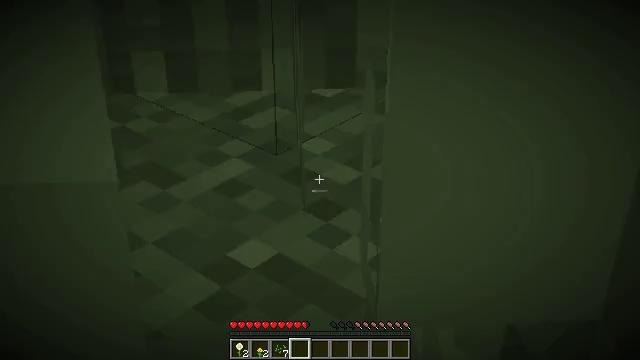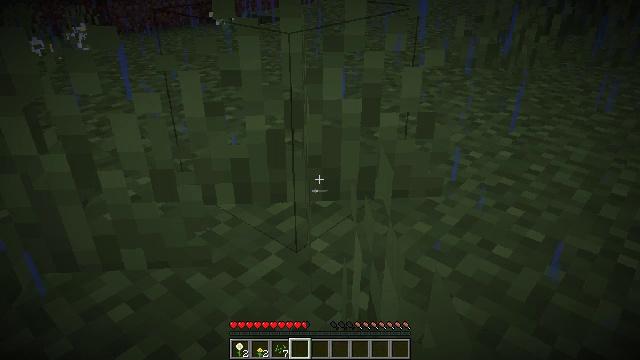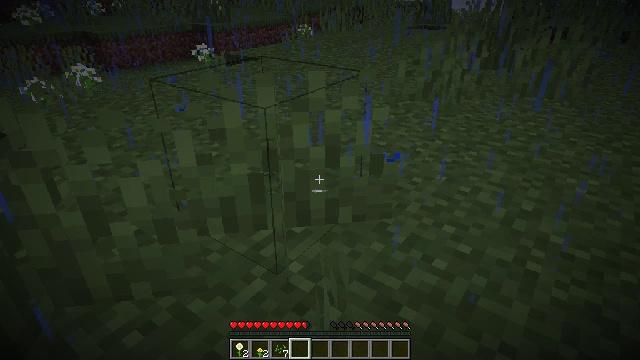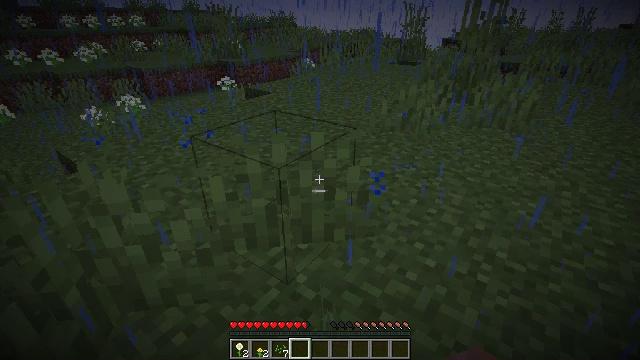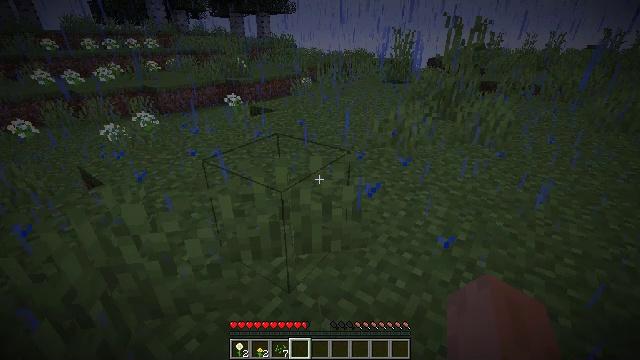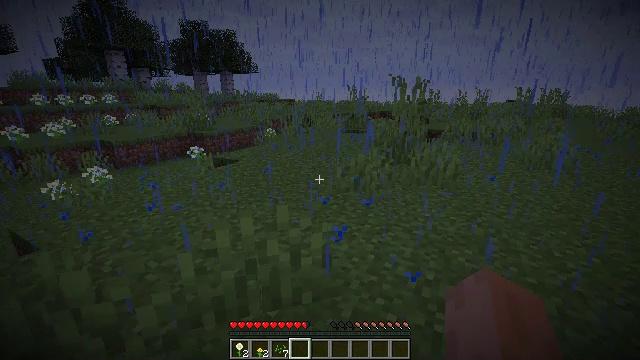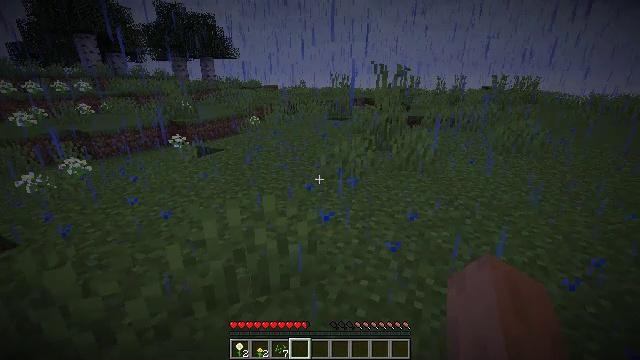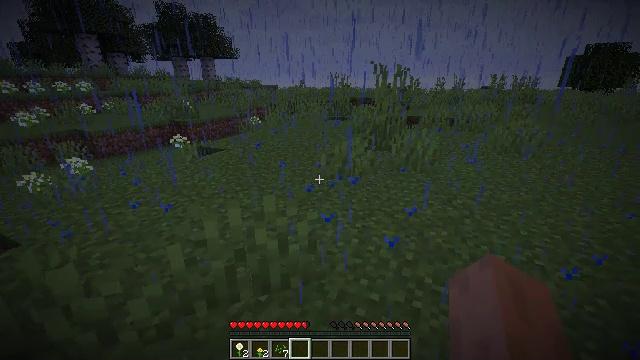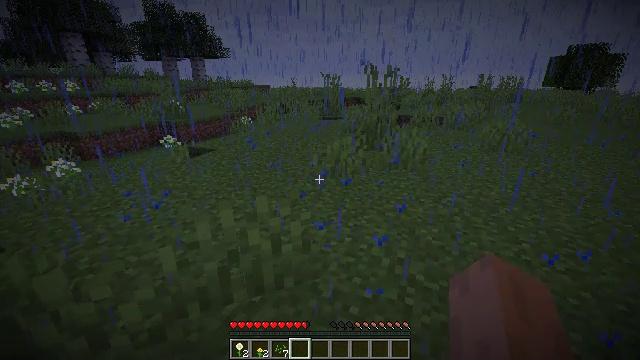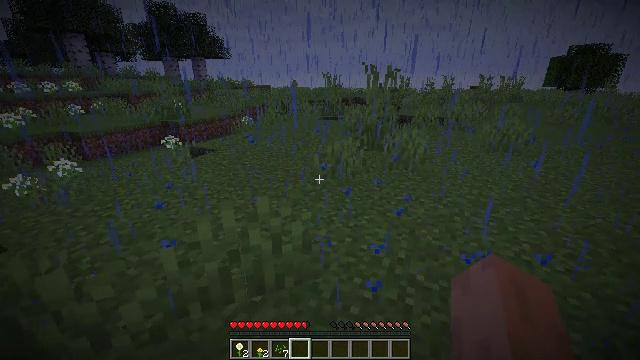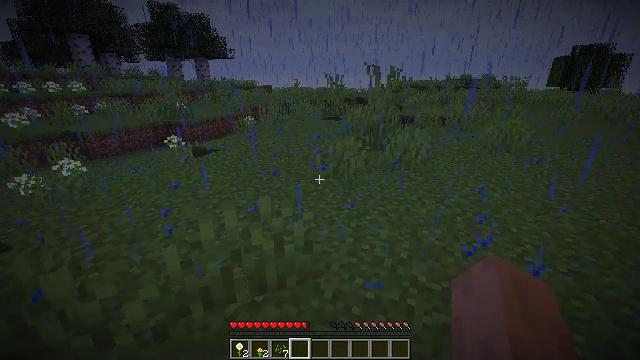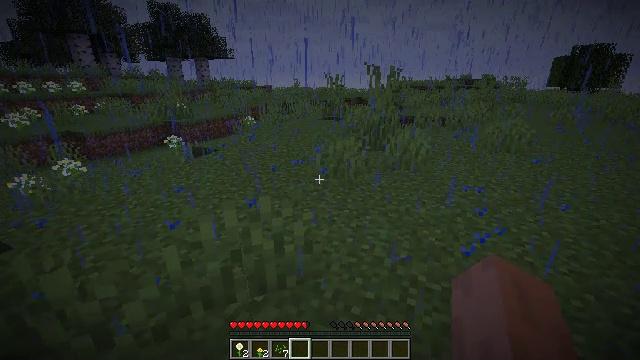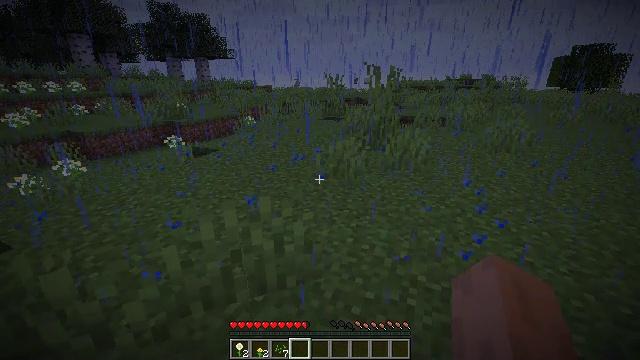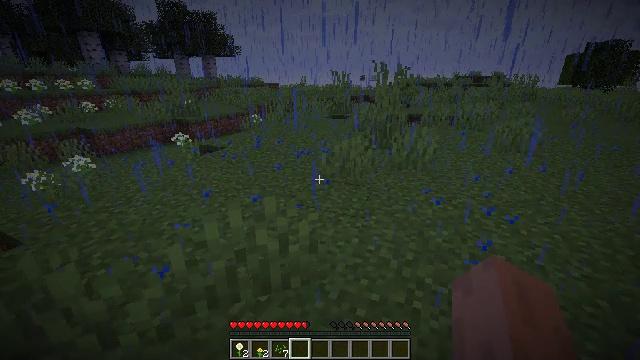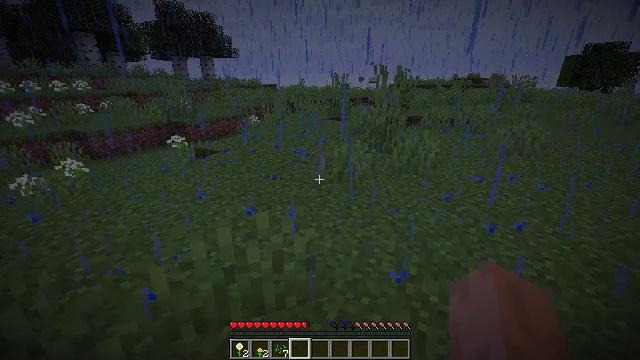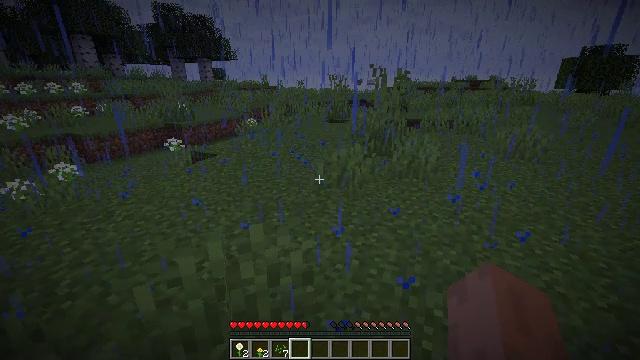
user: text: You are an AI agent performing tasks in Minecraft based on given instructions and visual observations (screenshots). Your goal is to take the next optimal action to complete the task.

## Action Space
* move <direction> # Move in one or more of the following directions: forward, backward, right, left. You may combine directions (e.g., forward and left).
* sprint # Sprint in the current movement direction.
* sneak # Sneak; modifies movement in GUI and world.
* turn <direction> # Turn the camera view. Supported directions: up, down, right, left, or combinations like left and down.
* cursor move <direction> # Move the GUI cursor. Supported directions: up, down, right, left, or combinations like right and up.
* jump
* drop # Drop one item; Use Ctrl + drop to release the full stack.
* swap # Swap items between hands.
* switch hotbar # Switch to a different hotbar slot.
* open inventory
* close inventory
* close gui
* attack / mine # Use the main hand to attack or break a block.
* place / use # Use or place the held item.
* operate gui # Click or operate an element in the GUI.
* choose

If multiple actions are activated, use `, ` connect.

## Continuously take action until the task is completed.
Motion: motion action
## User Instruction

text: Gather azure bluet from the ground.
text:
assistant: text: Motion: no_op
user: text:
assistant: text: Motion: turn right
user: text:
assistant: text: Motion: no_op
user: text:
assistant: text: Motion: turn up
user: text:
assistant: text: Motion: turn right and up
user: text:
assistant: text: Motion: turn right and down
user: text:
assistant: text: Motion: no_op
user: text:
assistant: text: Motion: turn right
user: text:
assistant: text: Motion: no_op
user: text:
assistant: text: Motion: no_op
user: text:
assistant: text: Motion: no_op
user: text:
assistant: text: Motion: no_op
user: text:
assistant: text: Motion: move forward, turn left
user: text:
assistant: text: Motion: move forward
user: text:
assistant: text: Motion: no_op
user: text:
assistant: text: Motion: no_op
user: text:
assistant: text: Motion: move forward, attack / mine
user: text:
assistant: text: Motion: move forward, turn left
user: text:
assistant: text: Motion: move forward
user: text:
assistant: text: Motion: move forward
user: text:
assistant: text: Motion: move forward
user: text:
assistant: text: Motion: move forward
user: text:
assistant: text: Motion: move forward
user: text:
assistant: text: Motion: move forward
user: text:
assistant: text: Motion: move forward
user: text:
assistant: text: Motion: move forward
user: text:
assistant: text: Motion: move forward and move left, turn left
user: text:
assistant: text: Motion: move forward and move left, turn left
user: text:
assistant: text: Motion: move forward and move left, turn left
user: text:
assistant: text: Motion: move forward and move left